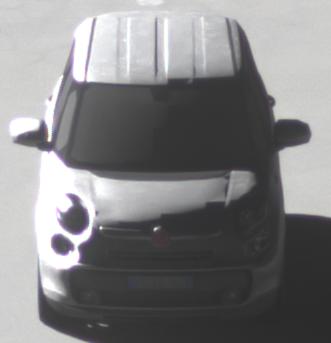
Make: Fiat
Model: 500L 1.4 16V
Detailed model: 500L (199)
Model produced from: 2012/10
Model produced until: 2017/05
Doors: 5
Color: white
Road condition: dry road
Daytime: morning or afternoon
Contrast: high contrast